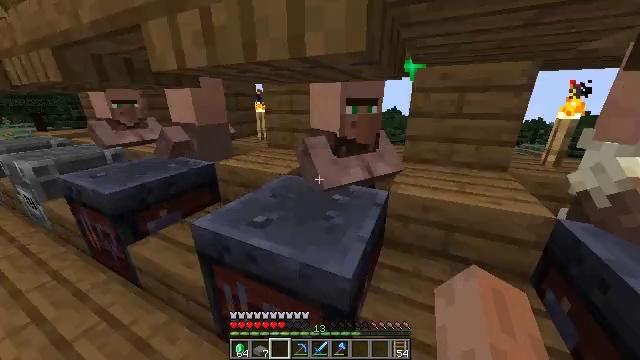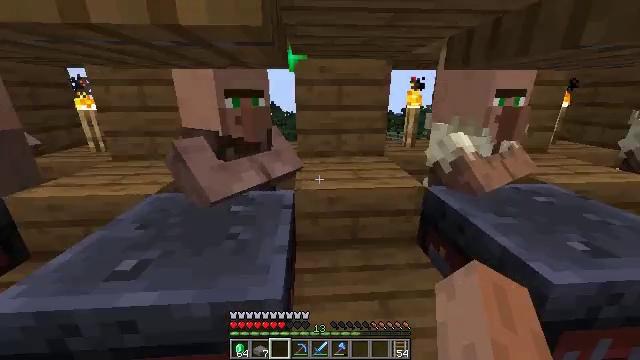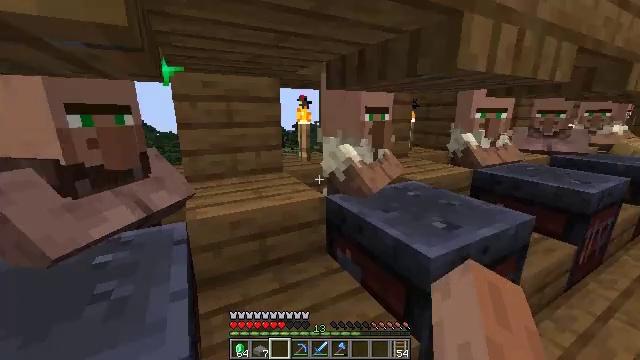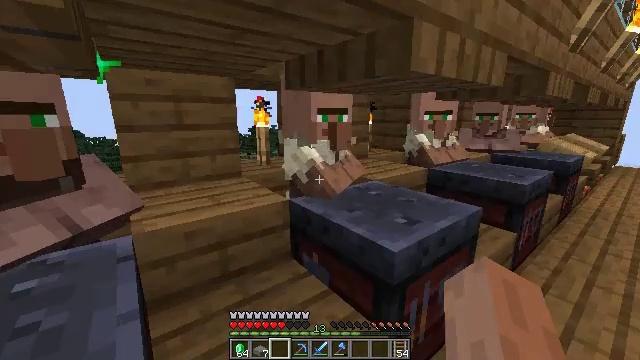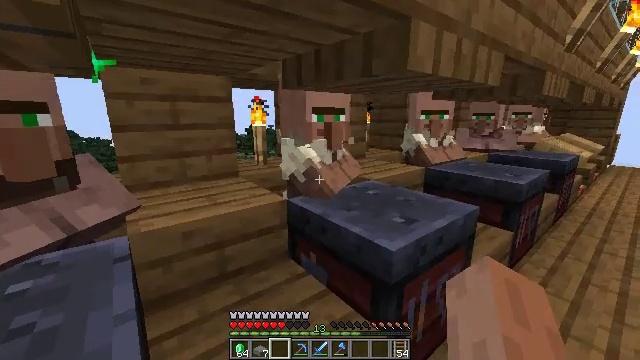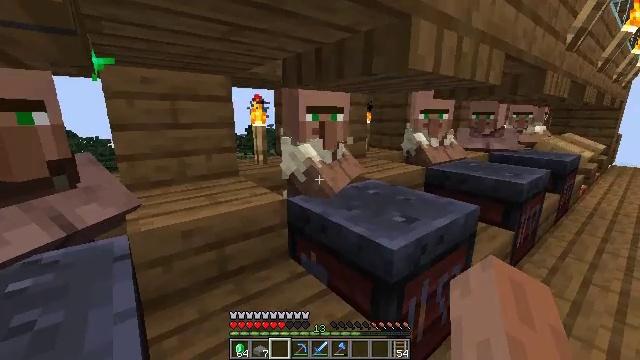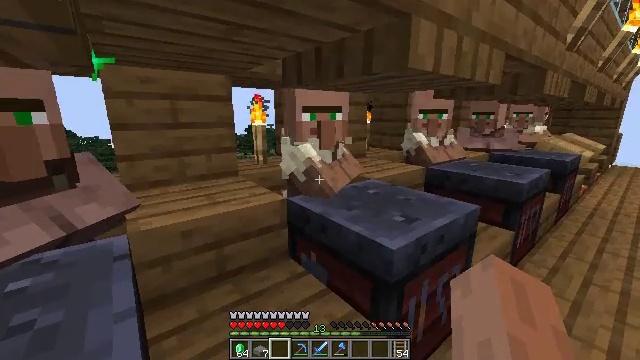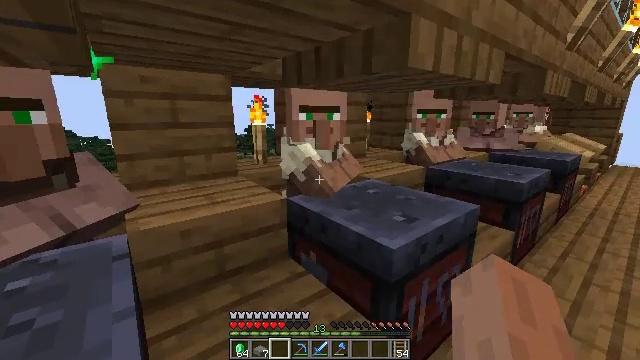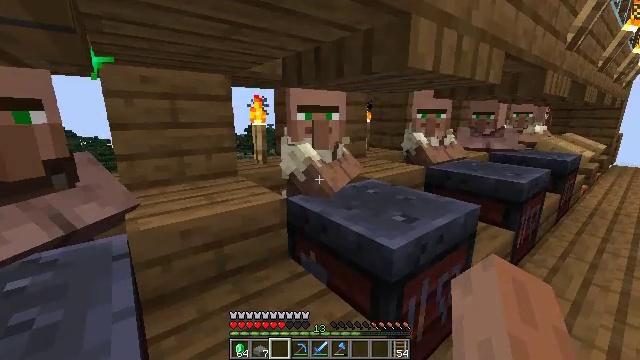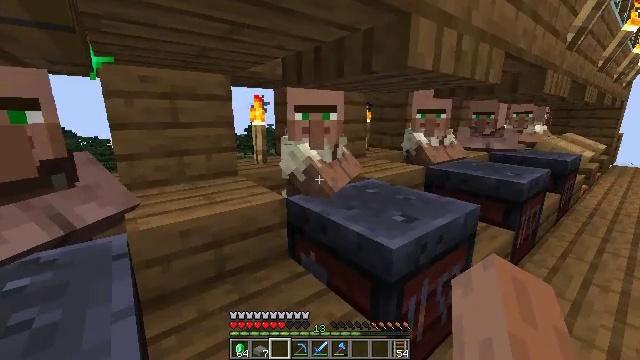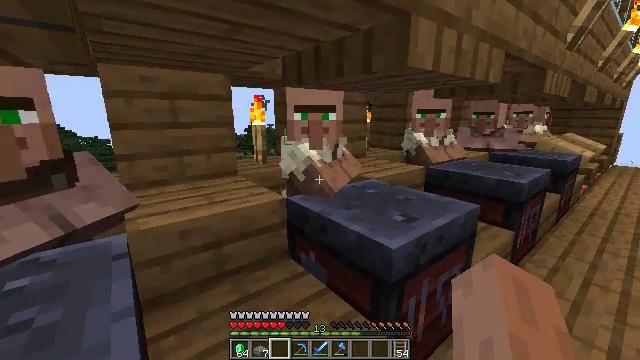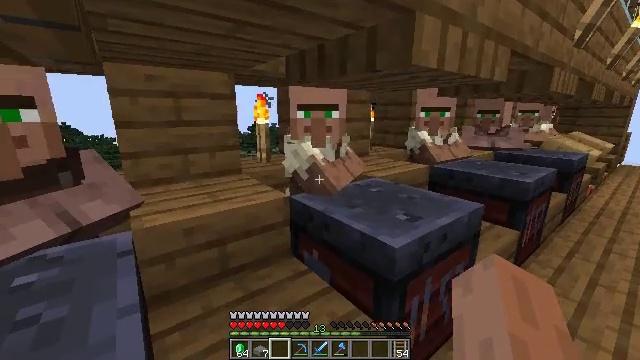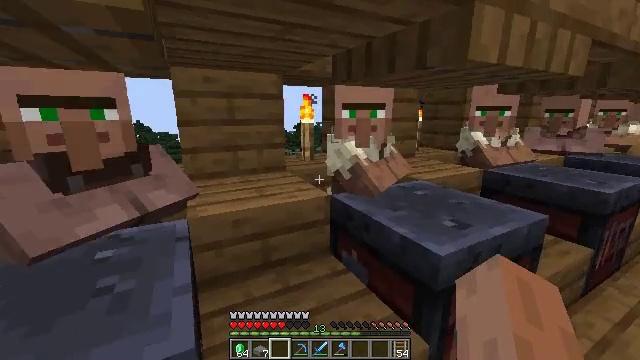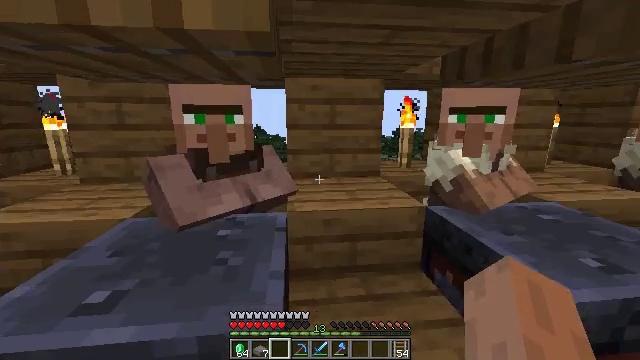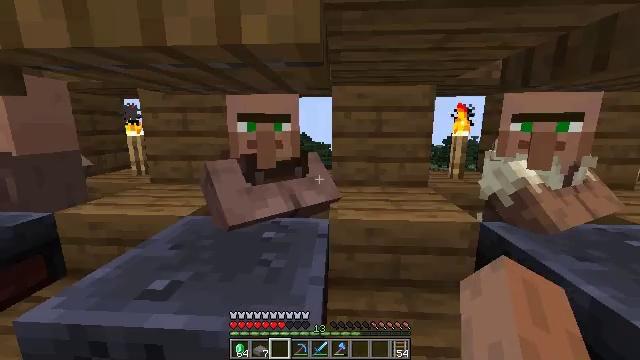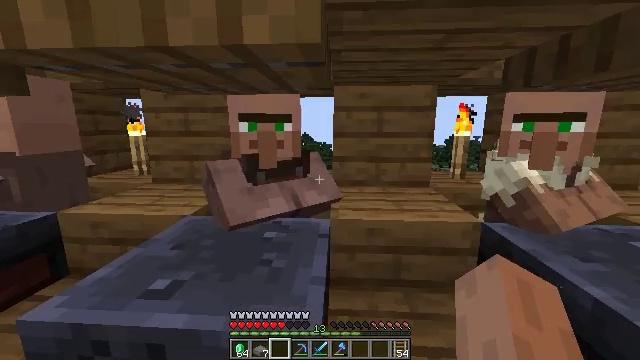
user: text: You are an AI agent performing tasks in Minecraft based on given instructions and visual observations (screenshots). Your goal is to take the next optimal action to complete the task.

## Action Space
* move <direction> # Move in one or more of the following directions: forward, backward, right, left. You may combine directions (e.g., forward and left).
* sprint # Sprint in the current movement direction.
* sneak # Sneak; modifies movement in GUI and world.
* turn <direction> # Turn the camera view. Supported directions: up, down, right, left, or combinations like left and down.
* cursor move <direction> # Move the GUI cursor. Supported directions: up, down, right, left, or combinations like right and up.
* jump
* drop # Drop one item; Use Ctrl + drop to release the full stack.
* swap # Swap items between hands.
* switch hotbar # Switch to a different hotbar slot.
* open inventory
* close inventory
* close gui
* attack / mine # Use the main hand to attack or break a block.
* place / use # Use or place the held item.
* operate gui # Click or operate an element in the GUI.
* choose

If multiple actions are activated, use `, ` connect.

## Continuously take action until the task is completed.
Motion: motion action
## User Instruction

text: Gather the smithing table into your inventory.
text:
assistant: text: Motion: turn right
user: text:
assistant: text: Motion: turn right and up
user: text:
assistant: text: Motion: turn right and up
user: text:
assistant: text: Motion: no_op
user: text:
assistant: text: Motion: no_op
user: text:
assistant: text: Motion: no_op
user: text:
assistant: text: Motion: no_op
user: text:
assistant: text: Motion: no_op
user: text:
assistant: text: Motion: no_op
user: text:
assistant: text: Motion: no_op
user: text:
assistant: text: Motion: no_op
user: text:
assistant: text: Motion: turn left
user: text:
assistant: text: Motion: turn left and up
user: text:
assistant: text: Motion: turn left and up
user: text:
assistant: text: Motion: no_op
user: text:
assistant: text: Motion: no_op
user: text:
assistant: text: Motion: turn left
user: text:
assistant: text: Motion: turn left and up
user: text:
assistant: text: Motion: turn left
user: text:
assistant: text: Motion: no_op
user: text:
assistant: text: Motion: no_op
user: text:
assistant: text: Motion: use / place
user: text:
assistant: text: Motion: use / place
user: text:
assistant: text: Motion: use / place
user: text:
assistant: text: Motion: use / place
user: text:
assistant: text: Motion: no_op
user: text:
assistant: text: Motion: open gui
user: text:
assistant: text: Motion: no_op
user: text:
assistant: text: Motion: no_op
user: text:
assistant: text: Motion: no_op